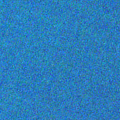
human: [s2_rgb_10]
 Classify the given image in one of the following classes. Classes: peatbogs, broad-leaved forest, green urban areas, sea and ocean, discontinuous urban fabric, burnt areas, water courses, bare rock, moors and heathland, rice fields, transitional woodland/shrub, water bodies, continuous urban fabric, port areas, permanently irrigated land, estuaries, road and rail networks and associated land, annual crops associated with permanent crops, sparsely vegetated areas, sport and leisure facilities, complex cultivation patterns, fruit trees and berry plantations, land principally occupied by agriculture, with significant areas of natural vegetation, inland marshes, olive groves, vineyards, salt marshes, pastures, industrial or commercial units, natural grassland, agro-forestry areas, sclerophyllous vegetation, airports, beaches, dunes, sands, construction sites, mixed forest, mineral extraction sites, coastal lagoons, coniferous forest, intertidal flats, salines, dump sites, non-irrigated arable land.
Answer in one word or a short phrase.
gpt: sea and ocean